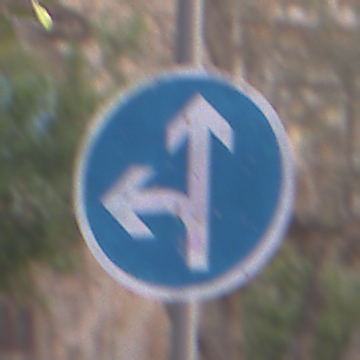
Verkehrszeichen: VorgeschriebeneFahrtrichtungGeradeausOderLinks
Umgebung: Outdoor, Urban
Tageszeit: MorningAfternoon
Wetter: PartlyCloudy
Licht: Natural
Jahreszeit: NotSpecified
Kontrast: LowContrast